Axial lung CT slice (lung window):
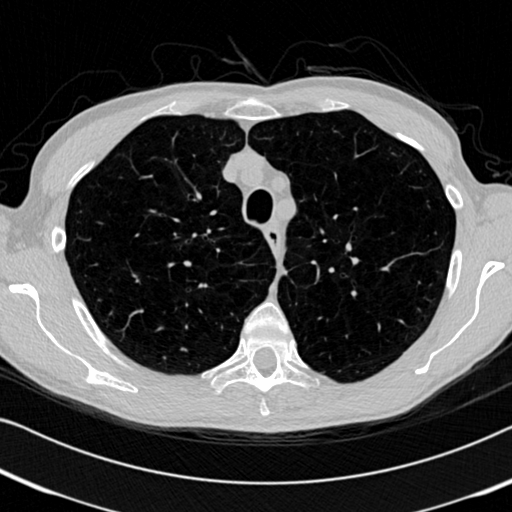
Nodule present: no